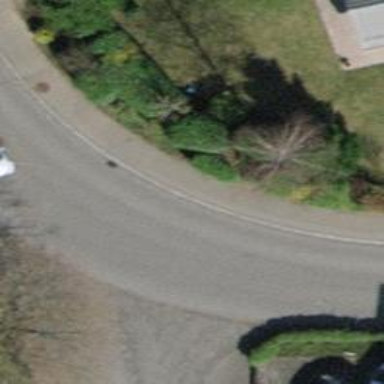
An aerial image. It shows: Sidewalk along the footway.